Field crop: maize
Growth stage: 2
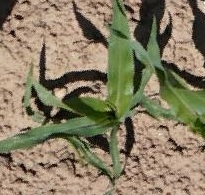
Species: maize